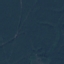
Land use / land cover: Forest